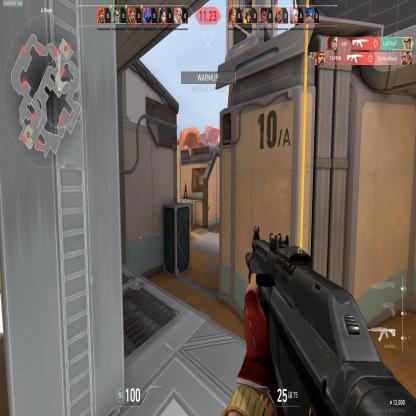
Label: enemy